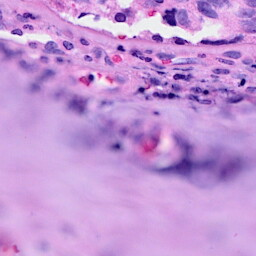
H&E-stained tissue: Breast